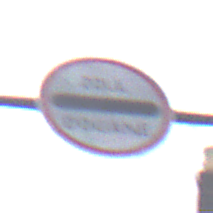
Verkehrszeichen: Zollstelle
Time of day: MorningAfternoon
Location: Outdoor (Urban)
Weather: Overcast
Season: NotSpecified
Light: Natural